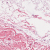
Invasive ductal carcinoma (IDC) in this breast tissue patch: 0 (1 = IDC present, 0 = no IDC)